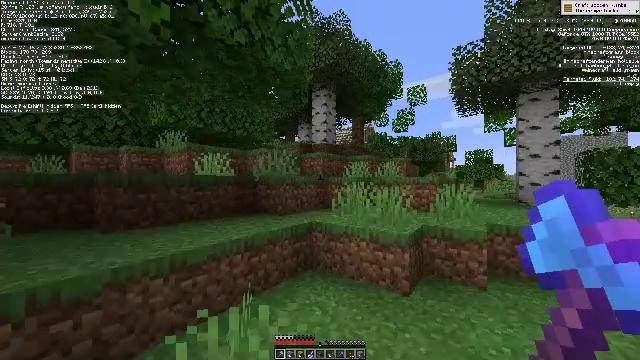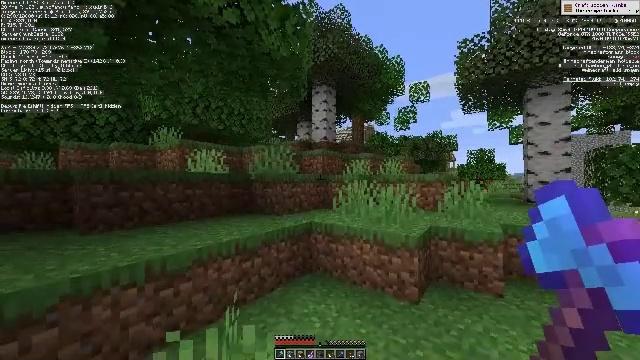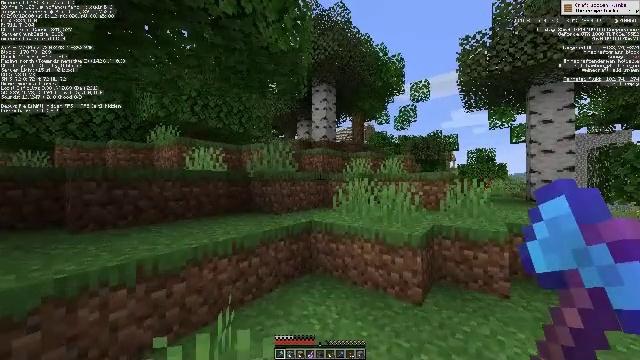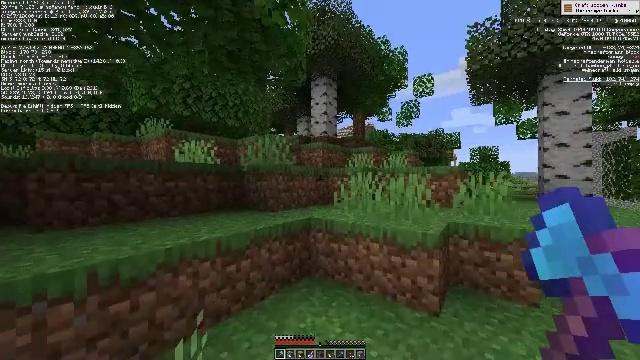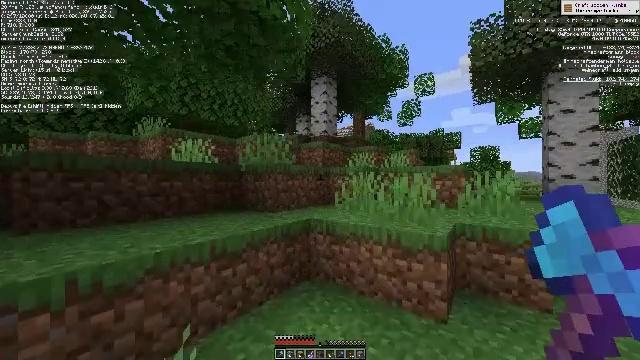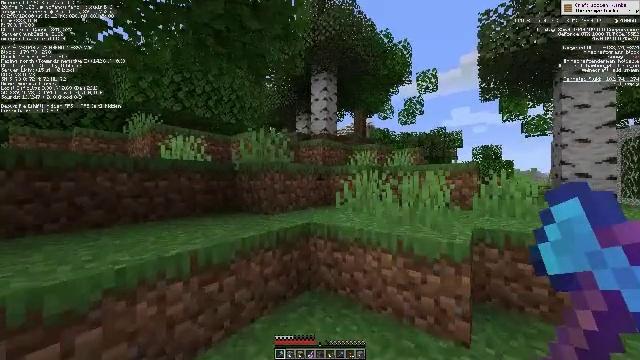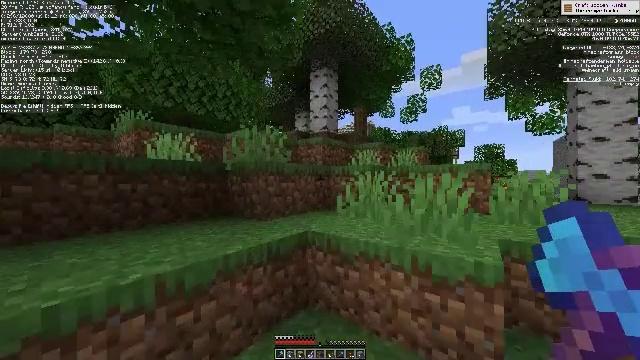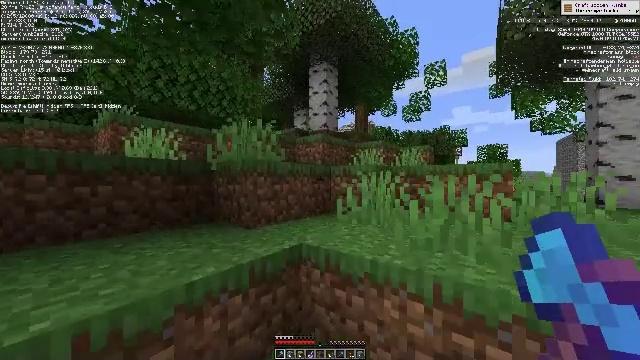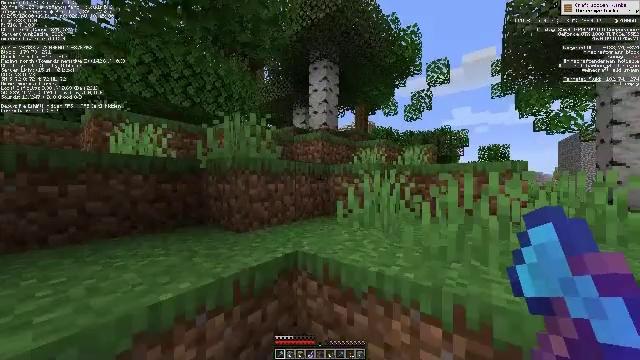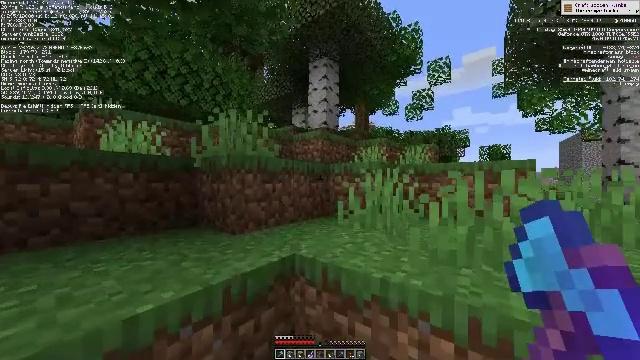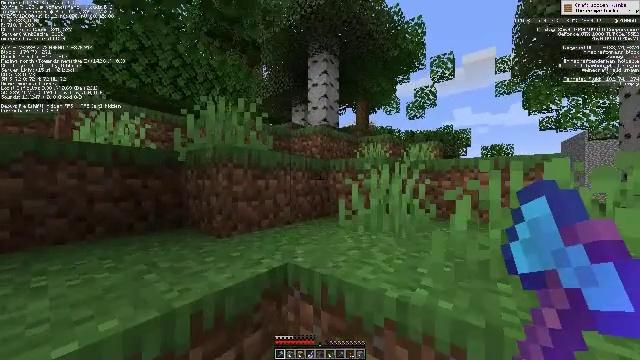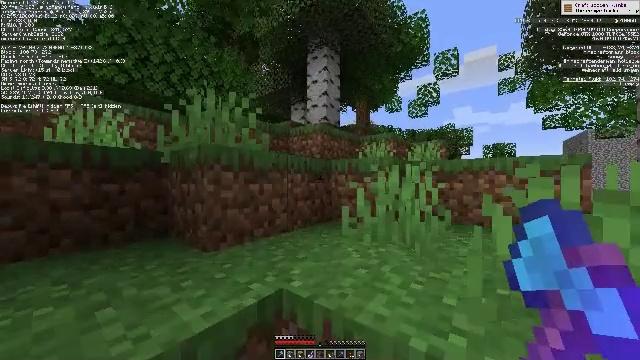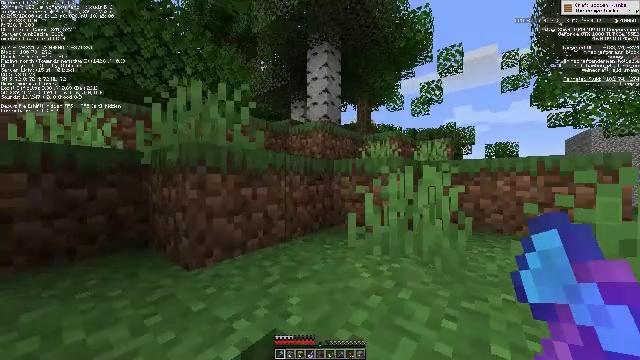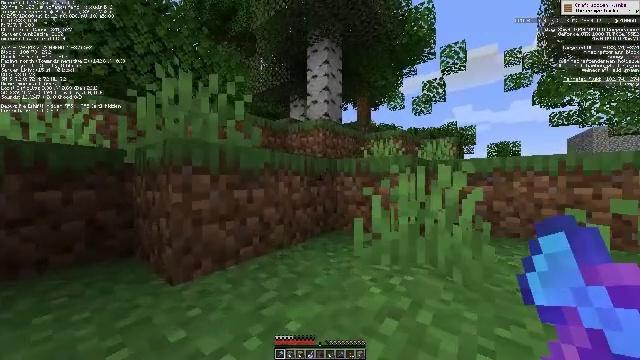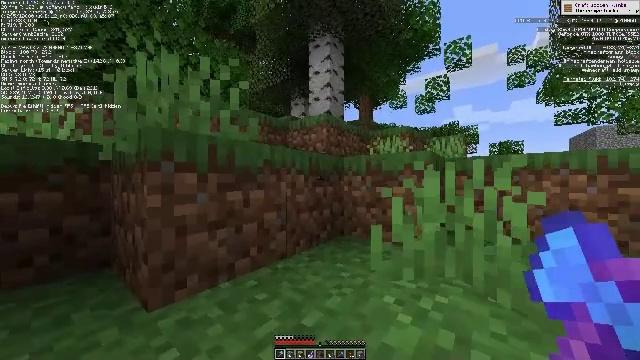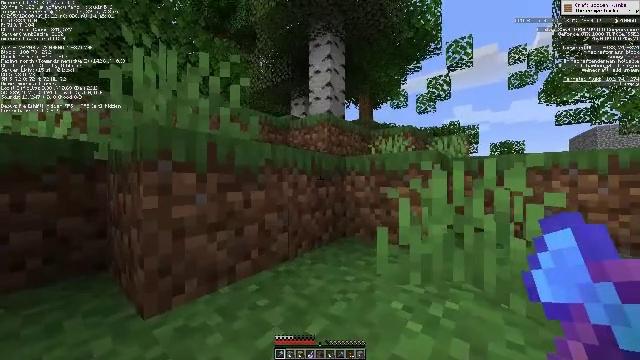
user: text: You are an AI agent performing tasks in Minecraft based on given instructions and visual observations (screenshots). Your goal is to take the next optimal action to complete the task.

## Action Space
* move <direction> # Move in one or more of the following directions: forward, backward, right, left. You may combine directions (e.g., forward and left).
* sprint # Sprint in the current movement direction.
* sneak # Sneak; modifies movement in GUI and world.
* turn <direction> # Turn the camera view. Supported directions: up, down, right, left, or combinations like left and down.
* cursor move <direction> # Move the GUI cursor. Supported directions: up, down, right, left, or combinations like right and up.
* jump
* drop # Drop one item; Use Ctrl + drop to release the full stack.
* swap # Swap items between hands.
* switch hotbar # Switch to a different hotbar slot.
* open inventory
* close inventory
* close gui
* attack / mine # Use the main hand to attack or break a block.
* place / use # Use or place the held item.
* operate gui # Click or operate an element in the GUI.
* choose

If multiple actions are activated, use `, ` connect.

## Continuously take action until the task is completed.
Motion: motion action
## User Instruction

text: Trim the tree by mining oak leaves.
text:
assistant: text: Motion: move forward
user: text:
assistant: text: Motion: move forward
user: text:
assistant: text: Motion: move forward
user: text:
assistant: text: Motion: move forward
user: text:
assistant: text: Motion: move forward
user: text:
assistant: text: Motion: move forward
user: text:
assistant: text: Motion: move forward
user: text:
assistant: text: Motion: move forward
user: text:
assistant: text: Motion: move forward
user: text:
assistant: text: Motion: move forward
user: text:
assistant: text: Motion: move forward
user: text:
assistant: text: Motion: move forward
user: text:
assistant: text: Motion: move forward
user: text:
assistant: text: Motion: move forward
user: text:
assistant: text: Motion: move forward
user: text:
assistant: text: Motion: move forward
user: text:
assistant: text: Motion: move forward
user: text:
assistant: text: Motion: move forward
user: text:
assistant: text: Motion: move forward
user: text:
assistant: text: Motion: move forward
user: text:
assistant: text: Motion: move forward, turn right and down
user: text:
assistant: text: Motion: move forward, turn right and up
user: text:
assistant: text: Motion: move forward, turn right and up
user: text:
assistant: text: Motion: move forward, turn right and down
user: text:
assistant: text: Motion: move forward
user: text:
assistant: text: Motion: move forward, jump
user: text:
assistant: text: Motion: move forward, jump
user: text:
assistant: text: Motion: move forward, jump
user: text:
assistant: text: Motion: move forward, jump
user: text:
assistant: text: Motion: move forward, turn right, jump